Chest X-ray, AP view. Patient: 69 years old, sex M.
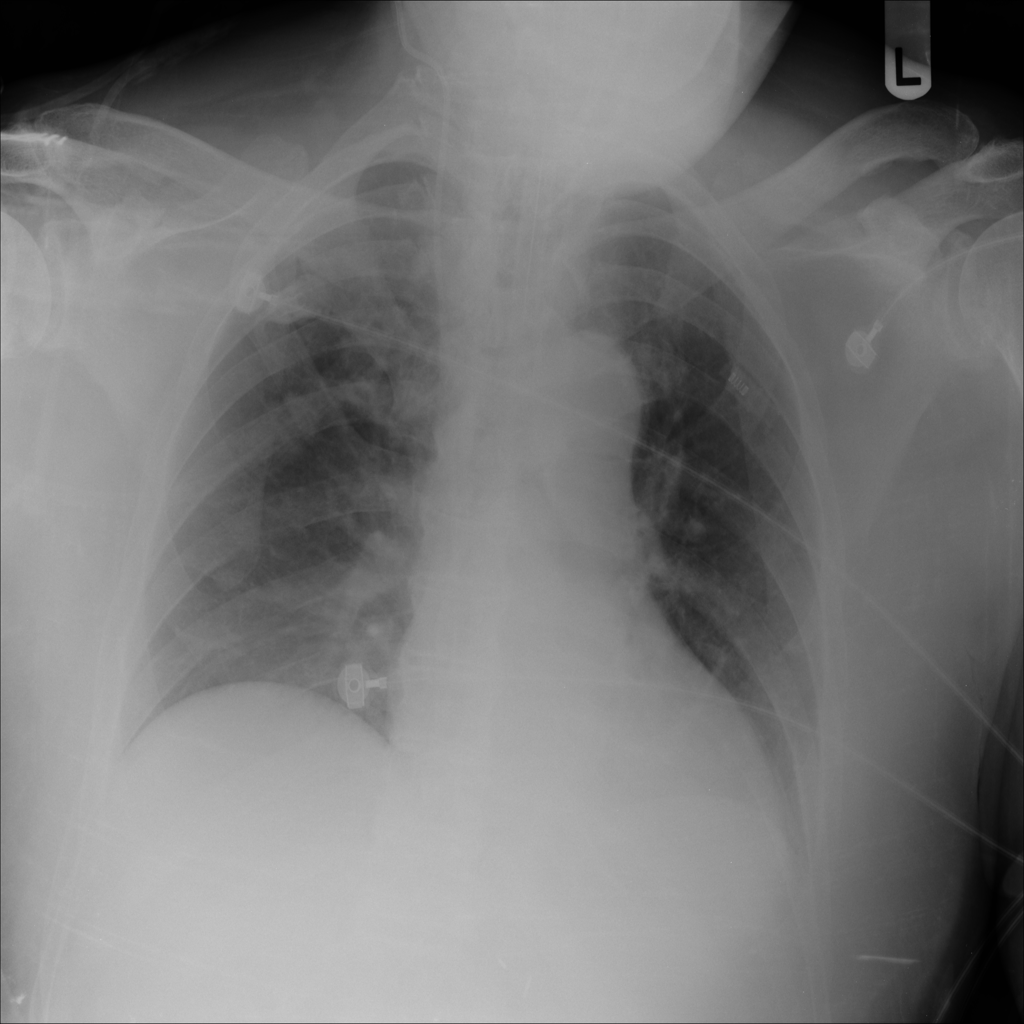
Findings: No Finding